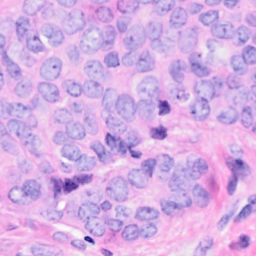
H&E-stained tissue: Breast